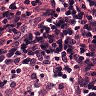
Metastatic tissue present: no